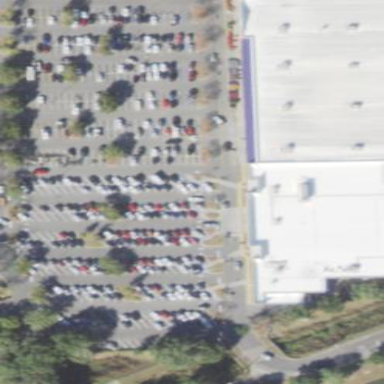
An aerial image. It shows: Retail area.